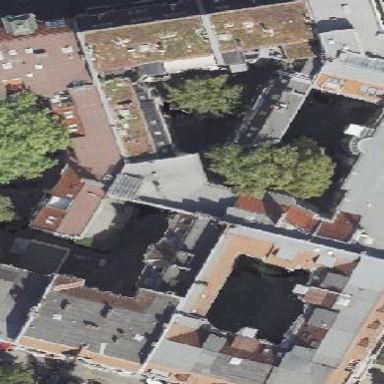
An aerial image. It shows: Saltbox shaped roof on apartment building.